Interaction volume radius: 10 \u00c5
Interaction volume height: 15 \u00c5
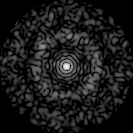
Disorder parameter: 0.8459